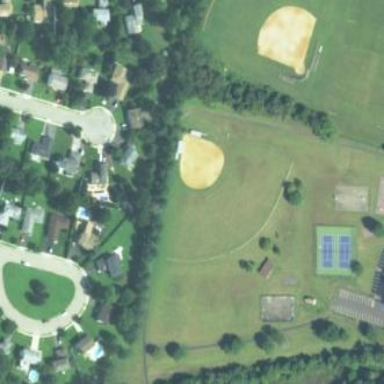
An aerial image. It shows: Baseball pitch for leisure land activities.